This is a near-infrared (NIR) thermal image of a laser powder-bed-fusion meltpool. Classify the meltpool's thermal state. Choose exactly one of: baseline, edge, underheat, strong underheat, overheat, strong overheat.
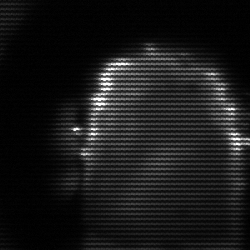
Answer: baseline